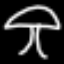
Label: mushroom